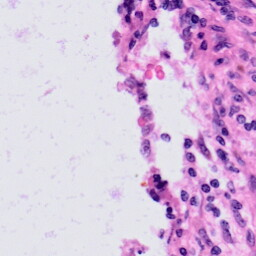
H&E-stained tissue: Skin